Question: I have set gridview with 2 columns the values are coming up properly but when showing the text, if the text is goes to the second line the column 1 size is small and column 2 size is bigger. I am not sure why this is happening? I have set everything Match_Parent.
This is will give an idea of what I trying to say:

Did you notice the red circle. Row number 3, column 1 is smaller compared to Row number 3 column 2 why? How to make all the column to stay same?
Here is my gridview.xml :
'''
<?xml version="1.0" encoding="utf-8"?>
<RelativeLayout xmlns:android="http://schemas.android.com/apk/res/android"
xmlns:tools="http://schemas.android.com/tools"
android:layout_width="match_parent"
android:layout_height="match_parent"
android:background="@android:color/darker_gray"
android:orientation="vertical"
tools:ignore="ContentDescription,RtlHardcoded,NestedWeights" >
<TextView
android:id="@+id/noData"
android:layout_width="match_parent"
android:layout_height="match_parent"
android:gravity="center"
android:text="@string/nocontantdata"
android:textColor="#000000"
android:textSize="18sp"
android:textStyle="italic"
android:visibility="gone" />
<GridView
android:id="@+id/gridView1"
android:layout_width="match_parent"
android:layout_height="match_parent"
android:layout_marginTop="5dp"
android:layout_marginLeft="5dp"
android:layout_marginRight="5dp"
android:horizontalSpacing="2dp"
android:numColumns="2"
android:scrollbars="vertical"
android:verticalSpacing="2dp"
android:visibility="visible" >
</GridView>
<ImageView
android:id="@+id/imagefooter"
android:layout_width="match_parent"
android:layout_height="wrap_content"
android:layout_alignParentBottom="true"
android:background="@drawable/footer_band"
tools:ignore="ObsoleteLayoutParam" />
</RelativeLayout>
'''
And my itemsRow.xml
'''
<?xml version="1.0" encoding="utf-8"?>
<RelativeLayout xmlns:android="http://schemas.android.com/apk/res/android"
xmlns:tools="http://schemas.android.com/tools"
android:id="@+id/itemsLayout"
android:layout_width="match_parent"
android:layout_height="match_parent"
android:background="@color/layoutbackground"
android:gravity="center">
<ImageView
android:id="@+id/profileImage"
android:layout_width="wrap_content"
android:layout_height="wrap_content"
android:layout_centerHorizontal="true"
android:layout_marginTop="10dp"
android:background="@drawable/friends"
android:paddingBottom="5dp"
android:paddingTop="5dp" />
<TextView
android:id="@+id/profileText"
android:layout_width="match_parent"
android:layout_height="match_parent"
android:layout_below="@+id/profileImage"
android:gravity="center"
android:paddingTop="5dp"
android:textColor="@color/blackText"
android:text="@string/profile_text"
android:textSize="16sp" />
</RelativeLayout>
'''
What could be wrong here?
Thanks!
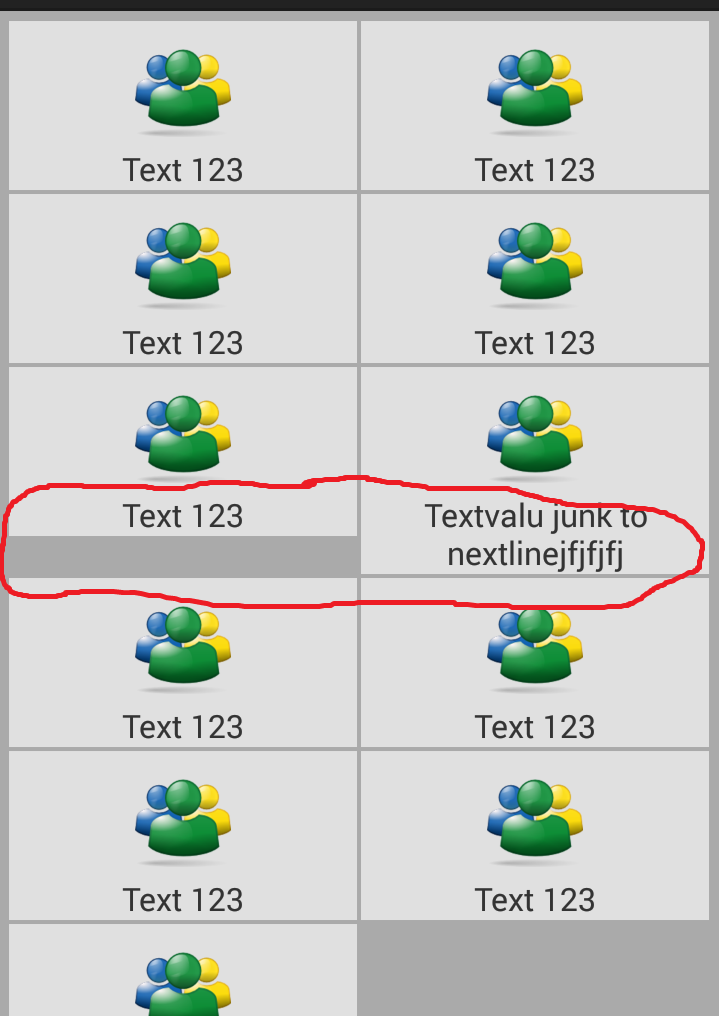
Answer: Do this :
'''
<?xml version="1.0" encoding="utf-8"?>
<LinearLayout xmlns:android="http://schemas.android.com/apk/res/android"
xmlns:tools="http://schemas.android.com/tools"
android:id="@+id/itemsLayout"
android:layout_width="match_parent"
android:layout_height="150dp"
android:orientation="vertical"
android:background="@color/layoutbackground"
android:gravity="center">
<ImageView
android:id="@+id/profileImage"
android:layout_width="match_parent"
android:layout_height="100dp"
android:layout_marginTop="10dp"
android:background="@drawable/friends"
android:paddingBottom="5dp"
android:paddingTop="5dp" />
<TextView
android:id="@+id/profileText"
android:layout_width="match_parent"
android:layout_height="50dp"
android:gravity="center"
android:paddingTop="5dp"
android:textColor="@color/blackText"
android:text="@string/profile_text"
android:textSize="16sp" />
</LinearLayout>
'''